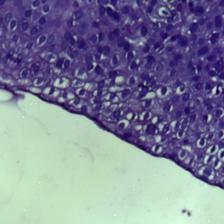
Diagnosis: OSCC